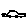
Label: car